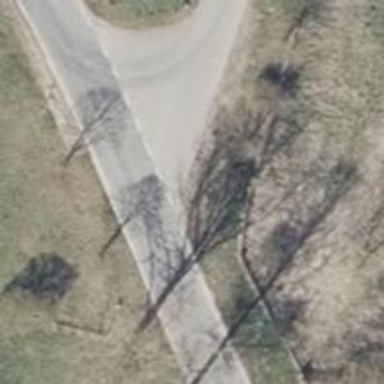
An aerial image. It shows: Secondary road with asphalt surface.